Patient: sex F, age 22
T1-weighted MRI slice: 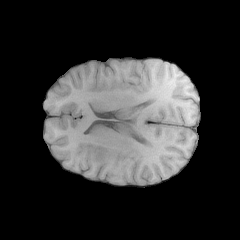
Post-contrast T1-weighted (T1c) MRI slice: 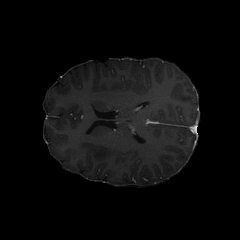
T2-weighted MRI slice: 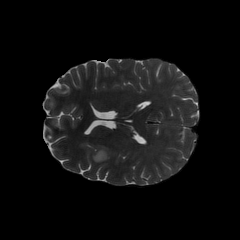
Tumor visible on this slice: yes
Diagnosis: Astrocytoma, IDH-mutant
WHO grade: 2